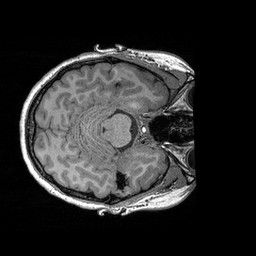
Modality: T1w
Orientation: axial
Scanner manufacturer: siemens
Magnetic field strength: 3 T
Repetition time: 2.3 s
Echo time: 0.00298 s